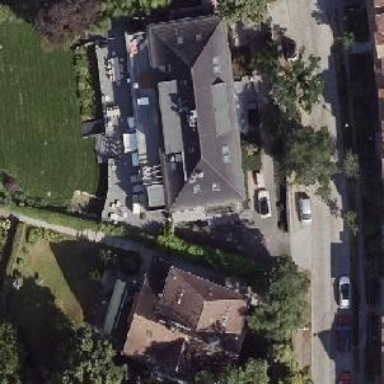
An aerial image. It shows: Terrace building.